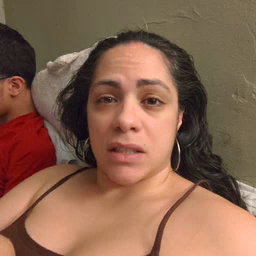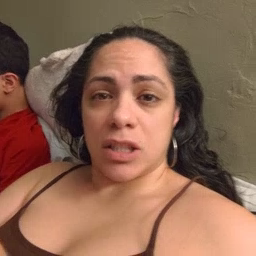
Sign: pretty